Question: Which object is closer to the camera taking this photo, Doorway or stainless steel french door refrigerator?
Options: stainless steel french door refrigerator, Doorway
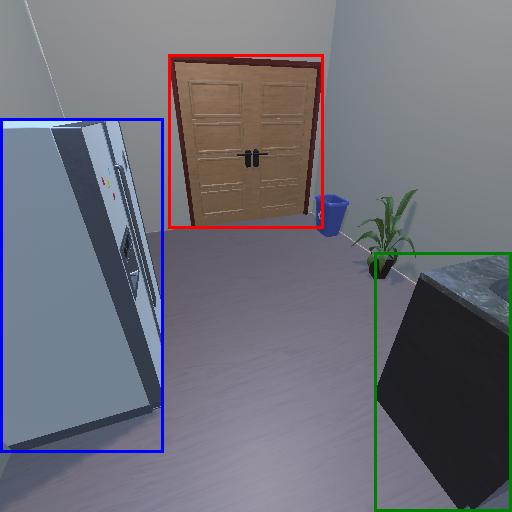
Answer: stainless steel french door refrigerator